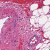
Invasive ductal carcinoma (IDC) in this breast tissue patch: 1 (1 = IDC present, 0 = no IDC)